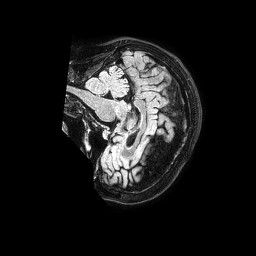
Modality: FLAIR
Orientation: sagittal
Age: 65
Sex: female
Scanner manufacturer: philips
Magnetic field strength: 1.5 T
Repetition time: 4.8 s
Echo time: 0.3 s